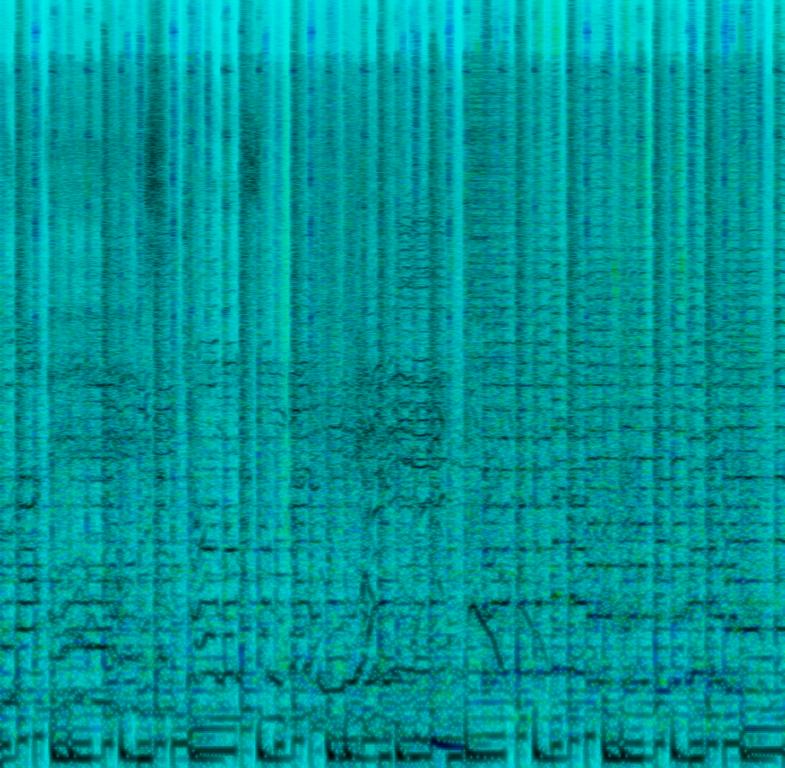
A female vocalist sings this spirited pop. The tempo is  medium fast with percussion accompaniment like congas, bongos and drums , tambourine beats,along with amplified flute like the Ney and rhythmic oud. The music is catchy, youthful, groovy, breezy, romantic, pleasant and spirited. This music is contemporary Folk Pop.